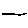
Label: line